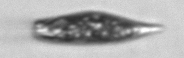
Label: Euglena